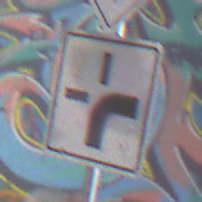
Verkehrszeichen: VerlaufVorfahrtsstrasse3
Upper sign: Vorfahrtsstrasse
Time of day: Midday
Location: Roofed (Special)
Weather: Overcast
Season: NotSpecified
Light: Natural